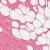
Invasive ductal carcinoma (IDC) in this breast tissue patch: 0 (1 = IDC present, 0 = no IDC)